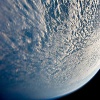
Label: cloud